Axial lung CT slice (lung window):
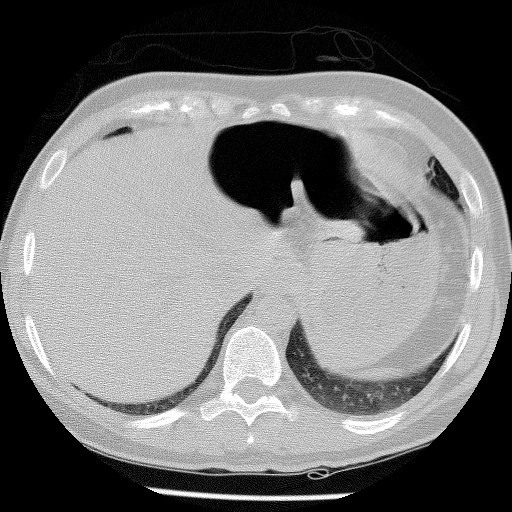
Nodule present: no